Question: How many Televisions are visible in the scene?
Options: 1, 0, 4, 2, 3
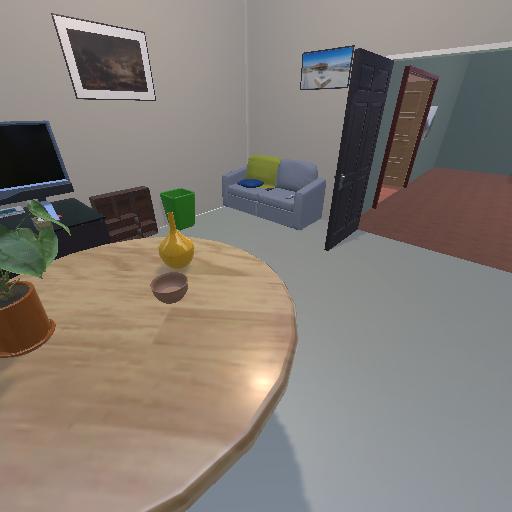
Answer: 1